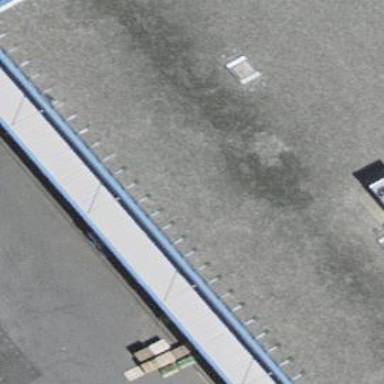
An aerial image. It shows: Flat roof on top of building.